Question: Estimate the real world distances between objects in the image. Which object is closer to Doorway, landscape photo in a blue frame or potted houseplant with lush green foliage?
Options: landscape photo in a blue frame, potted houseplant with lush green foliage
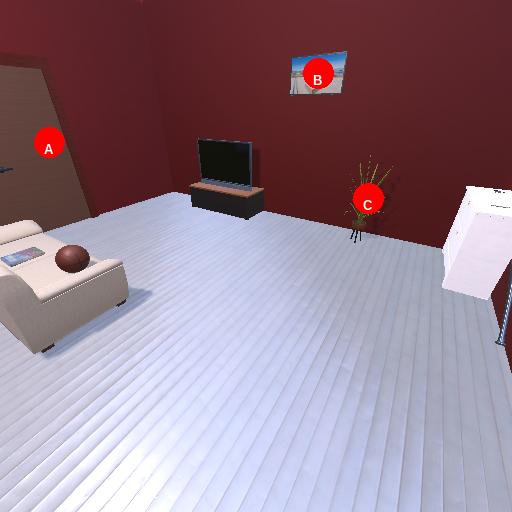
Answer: landscape photo in a blue frame